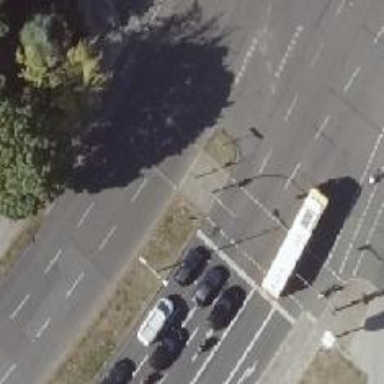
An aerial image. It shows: Footway with traffic island for pedestrians.